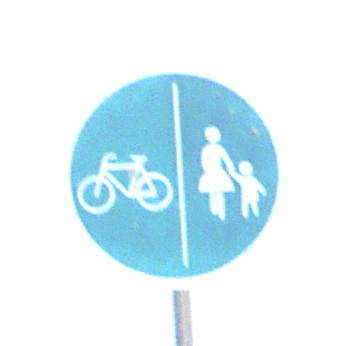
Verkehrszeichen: GetrennterRadUndGehwegRadwegLinks
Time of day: SunriseSunset
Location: Outdoor (RoadRail)
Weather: PartlyCloudy
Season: NotSpecified
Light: Natural